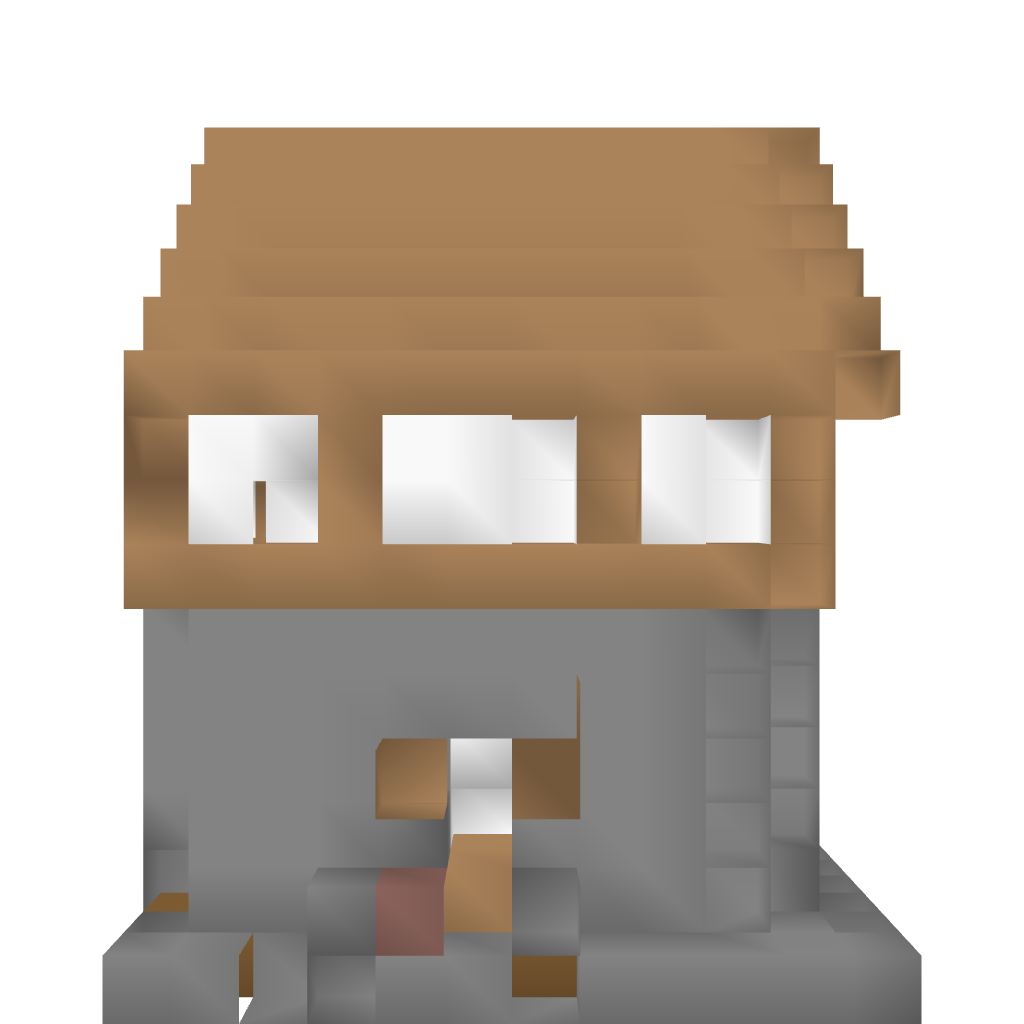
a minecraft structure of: Medieval Style House II good quality a lot of earth